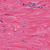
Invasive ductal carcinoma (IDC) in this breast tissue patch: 0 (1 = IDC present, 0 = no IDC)